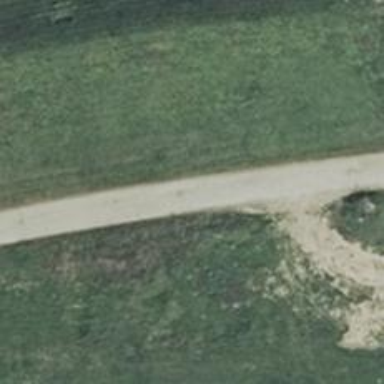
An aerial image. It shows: Service road.